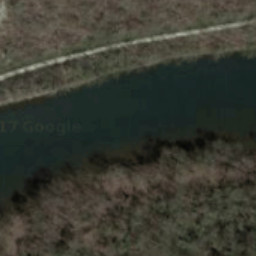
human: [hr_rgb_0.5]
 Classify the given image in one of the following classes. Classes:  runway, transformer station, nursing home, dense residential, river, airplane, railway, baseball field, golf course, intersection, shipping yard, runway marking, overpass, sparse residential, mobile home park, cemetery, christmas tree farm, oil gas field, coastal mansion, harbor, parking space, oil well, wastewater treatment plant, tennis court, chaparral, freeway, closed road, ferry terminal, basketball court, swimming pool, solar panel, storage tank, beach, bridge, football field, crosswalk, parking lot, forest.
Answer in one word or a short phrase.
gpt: river